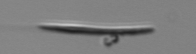
Label: fiber_TAG_external_detritus